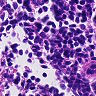
Metastatic tissue present: no